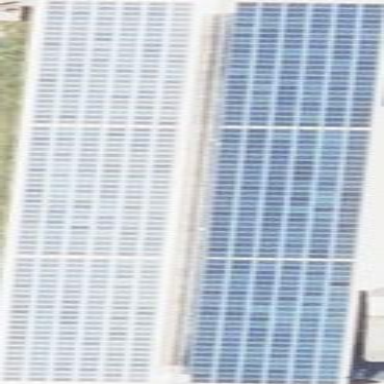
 generating electricity through photovoltaic methods."